Interaction volume radius: 10 \u00c5
Interaction volume height: 50 \u00c5
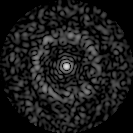
Disorder parameter: 0.8495